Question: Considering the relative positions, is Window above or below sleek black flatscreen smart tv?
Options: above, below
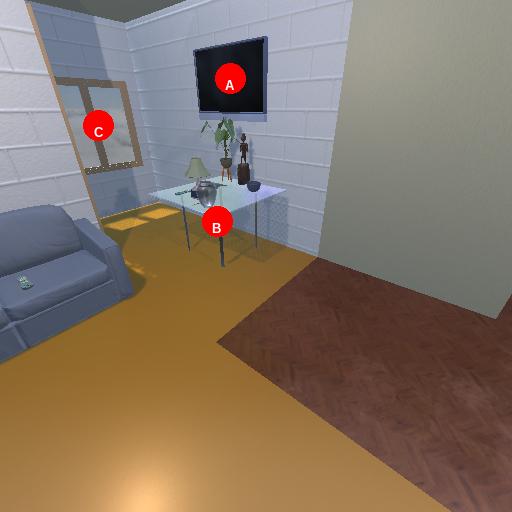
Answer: above